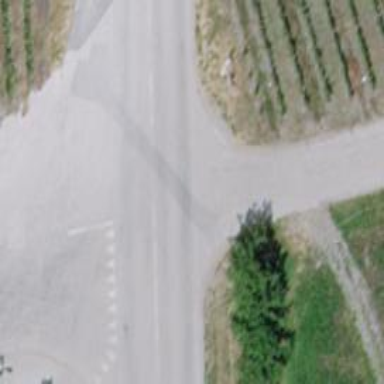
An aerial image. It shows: Tertiary road with grade1 asphalt surface. There is sidewalk on the left side of the road.